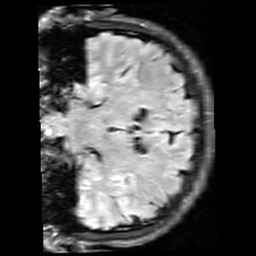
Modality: FLAIR
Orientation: coronal
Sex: male
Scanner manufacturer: siemens
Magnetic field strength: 3 T
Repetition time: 10 s
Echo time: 0.09 s